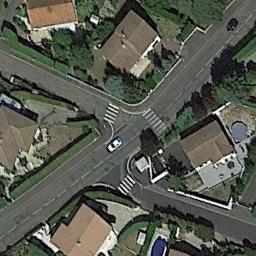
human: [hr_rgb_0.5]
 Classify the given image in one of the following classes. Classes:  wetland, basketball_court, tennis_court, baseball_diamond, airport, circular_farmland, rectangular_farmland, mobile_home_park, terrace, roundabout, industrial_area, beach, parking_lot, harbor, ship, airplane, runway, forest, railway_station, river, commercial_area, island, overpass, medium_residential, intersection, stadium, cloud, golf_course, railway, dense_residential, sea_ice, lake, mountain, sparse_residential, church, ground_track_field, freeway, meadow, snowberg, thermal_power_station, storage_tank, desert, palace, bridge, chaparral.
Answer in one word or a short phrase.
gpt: intersection